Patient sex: F
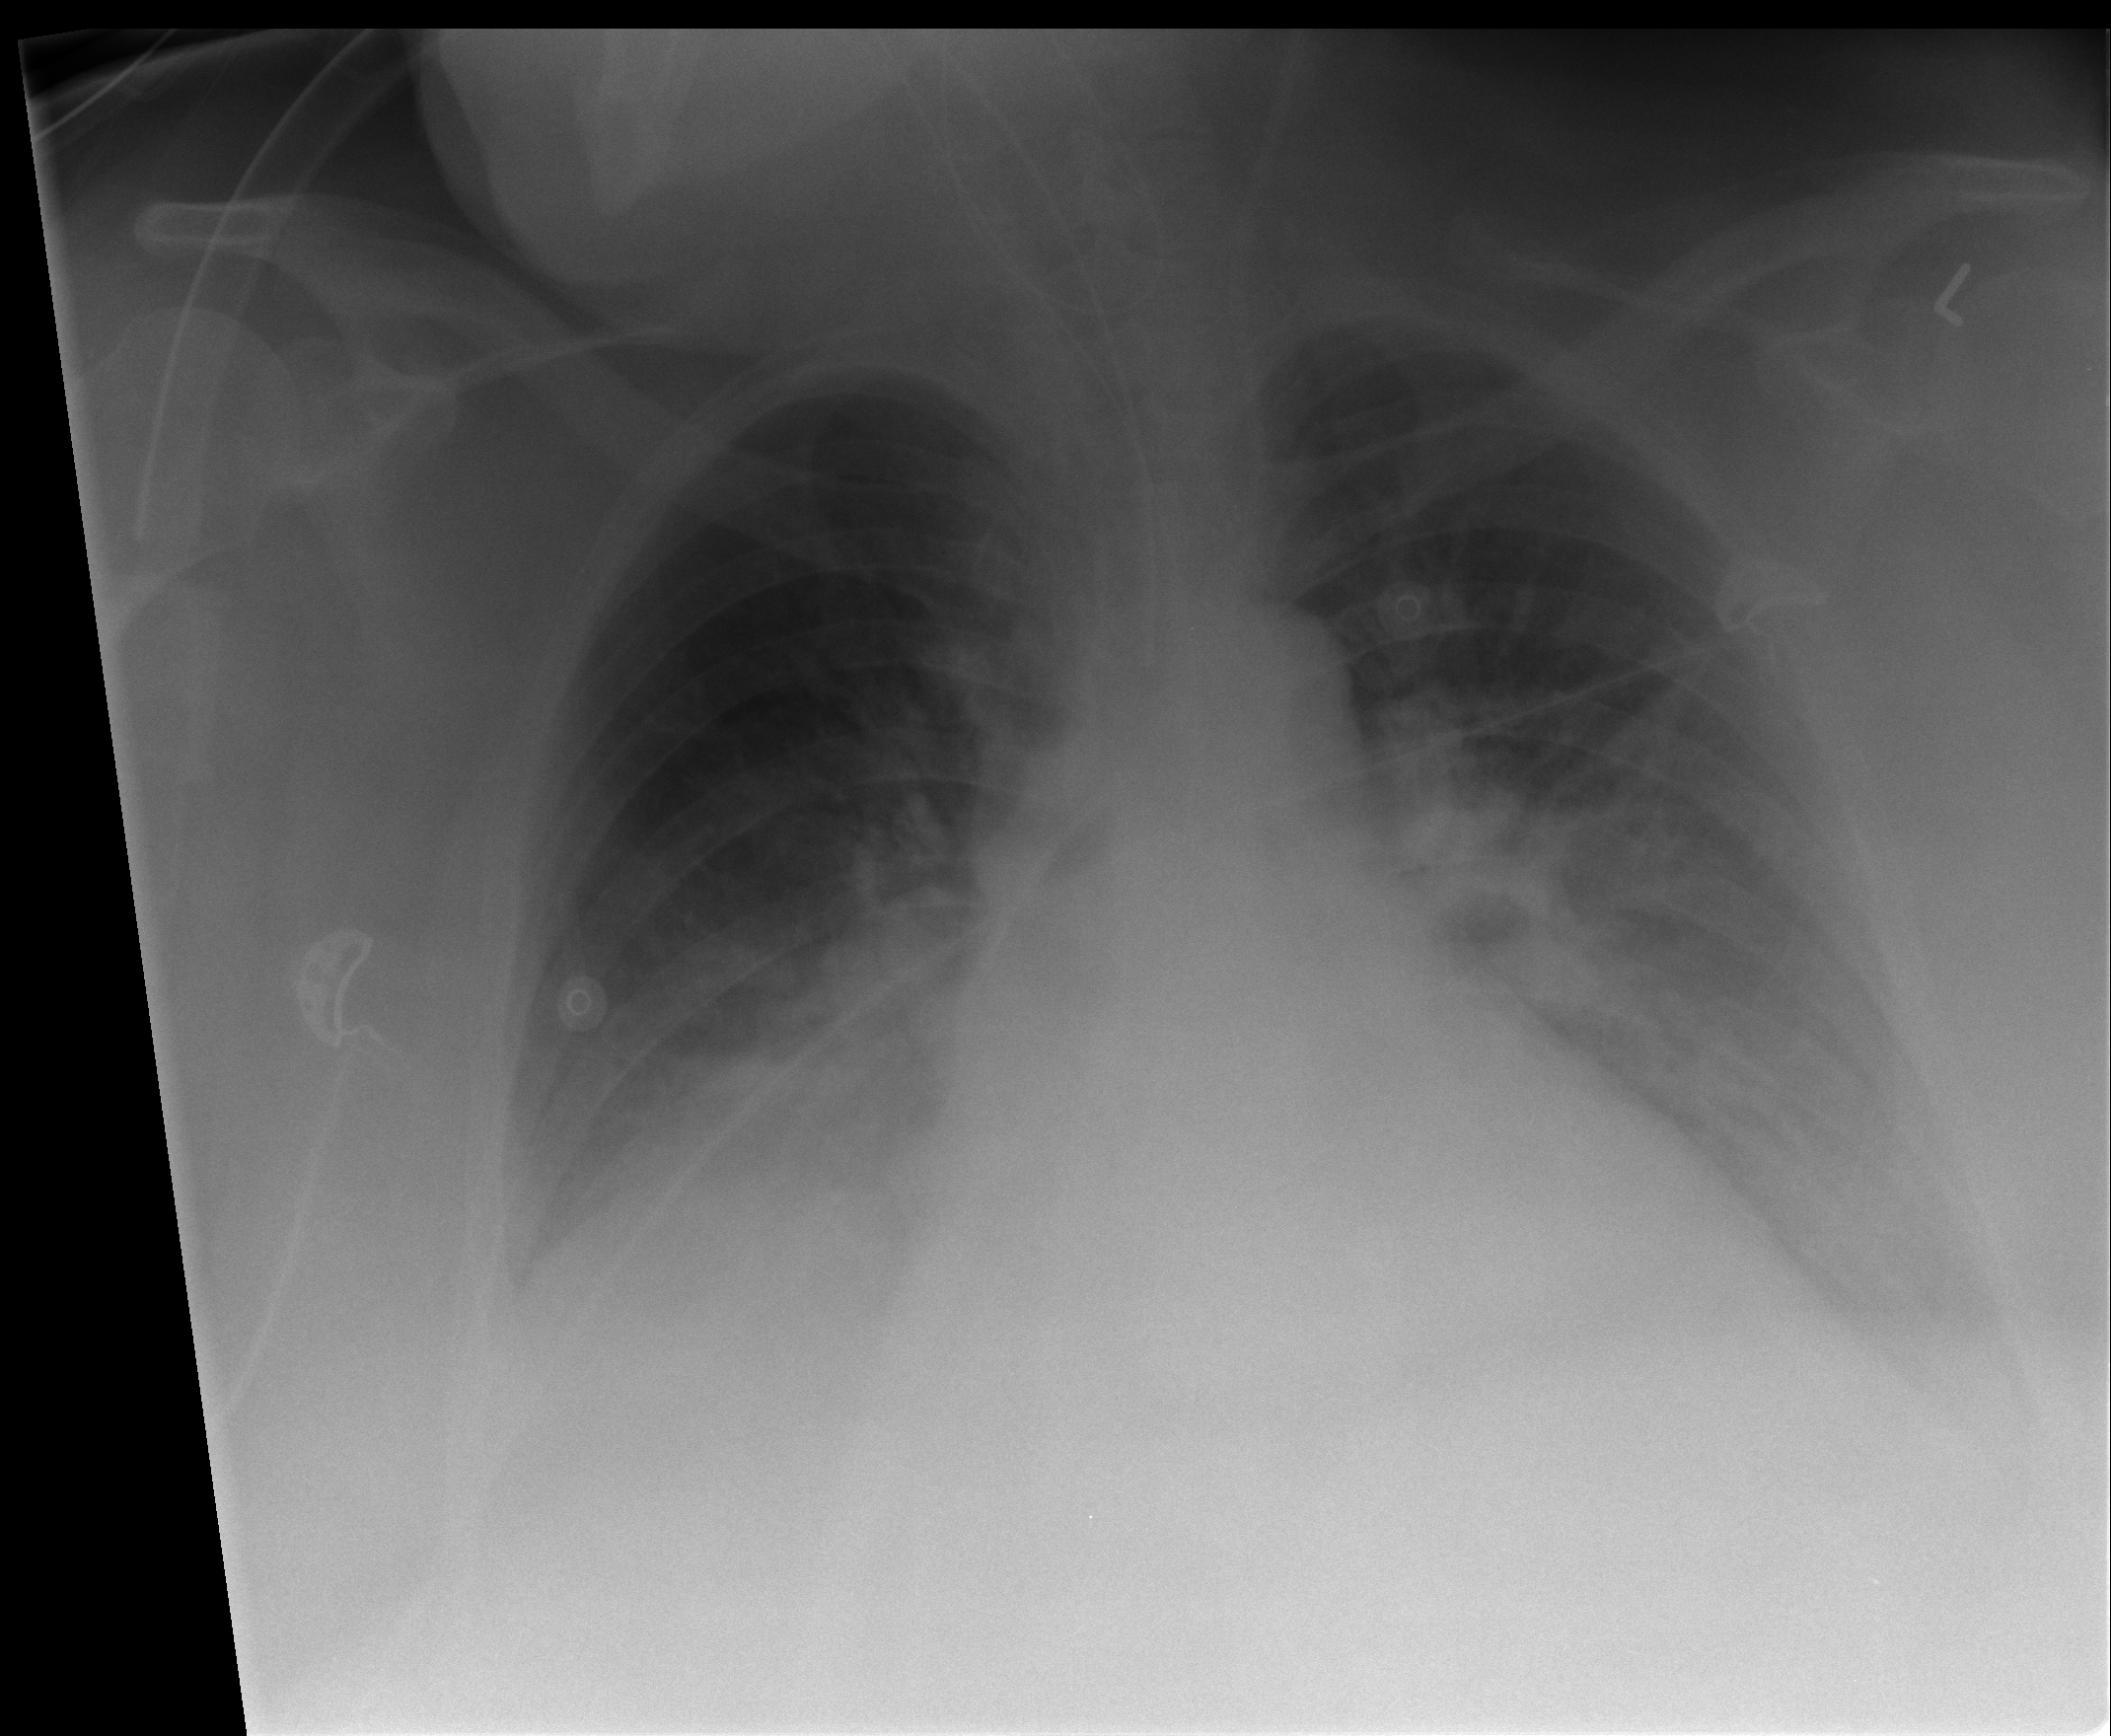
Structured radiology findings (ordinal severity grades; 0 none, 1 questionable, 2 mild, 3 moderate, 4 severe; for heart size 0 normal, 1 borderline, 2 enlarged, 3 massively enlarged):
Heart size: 2
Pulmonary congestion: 3
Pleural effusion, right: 2
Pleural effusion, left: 2
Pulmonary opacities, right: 2
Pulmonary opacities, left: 0
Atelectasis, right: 2
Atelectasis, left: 2